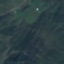
Land use / land cover: HerbaceousVegetation